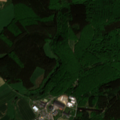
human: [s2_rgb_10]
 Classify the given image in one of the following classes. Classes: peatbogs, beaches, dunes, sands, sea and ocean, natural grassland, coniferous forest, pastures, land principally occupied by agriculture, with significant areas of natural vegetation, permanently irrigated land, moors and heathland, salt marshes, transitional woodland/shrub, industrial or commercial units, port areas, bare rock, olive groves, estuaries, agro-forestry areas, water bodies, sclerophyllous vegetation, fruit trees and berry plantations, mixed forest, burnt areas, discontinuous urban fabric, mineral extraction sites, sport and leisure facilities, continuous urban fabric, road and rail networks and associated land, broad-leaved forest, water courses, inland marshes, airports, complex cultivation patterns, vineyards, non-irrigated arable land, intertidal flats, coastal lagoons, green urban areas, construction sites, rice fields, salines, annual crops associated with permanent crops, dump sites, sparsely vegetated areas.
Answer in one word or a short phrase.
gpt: discontinuous urban fabric, non-irrigated arable land, complex cultivation patterns, broad-leaved forest, coniferous forest